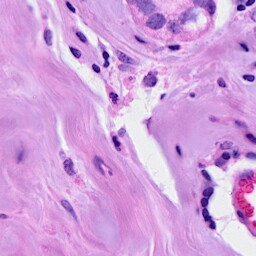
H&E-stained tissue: Breast